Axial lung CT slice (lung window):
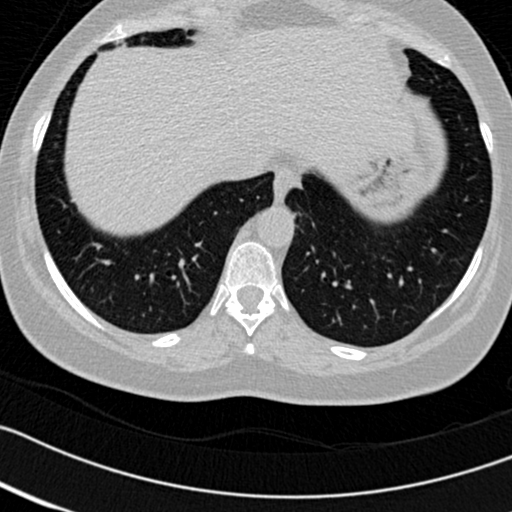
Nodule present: no